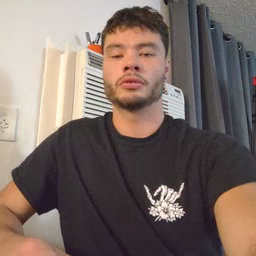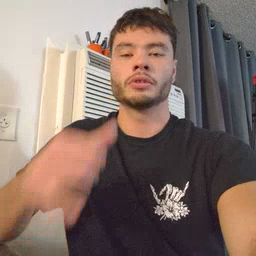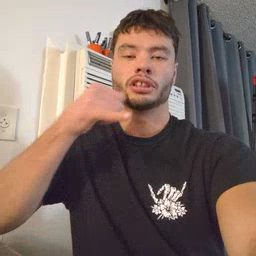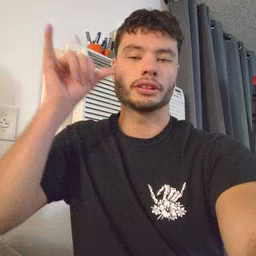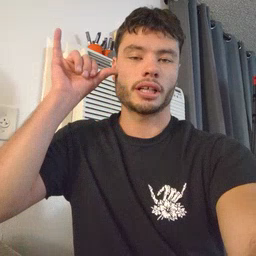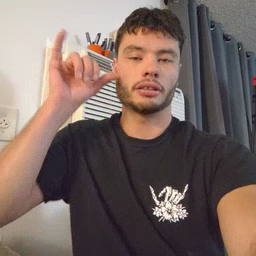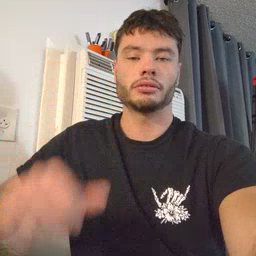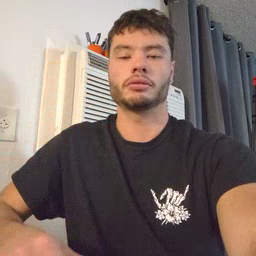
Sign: yesterday